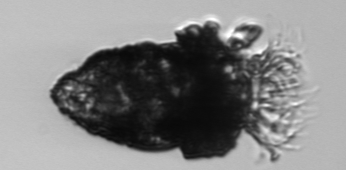
Label: Stenosemella_pacifica